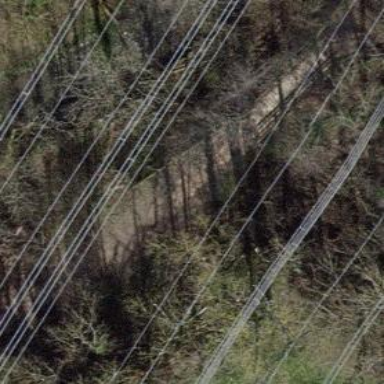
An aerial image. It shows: Compacted path road.